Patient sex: M
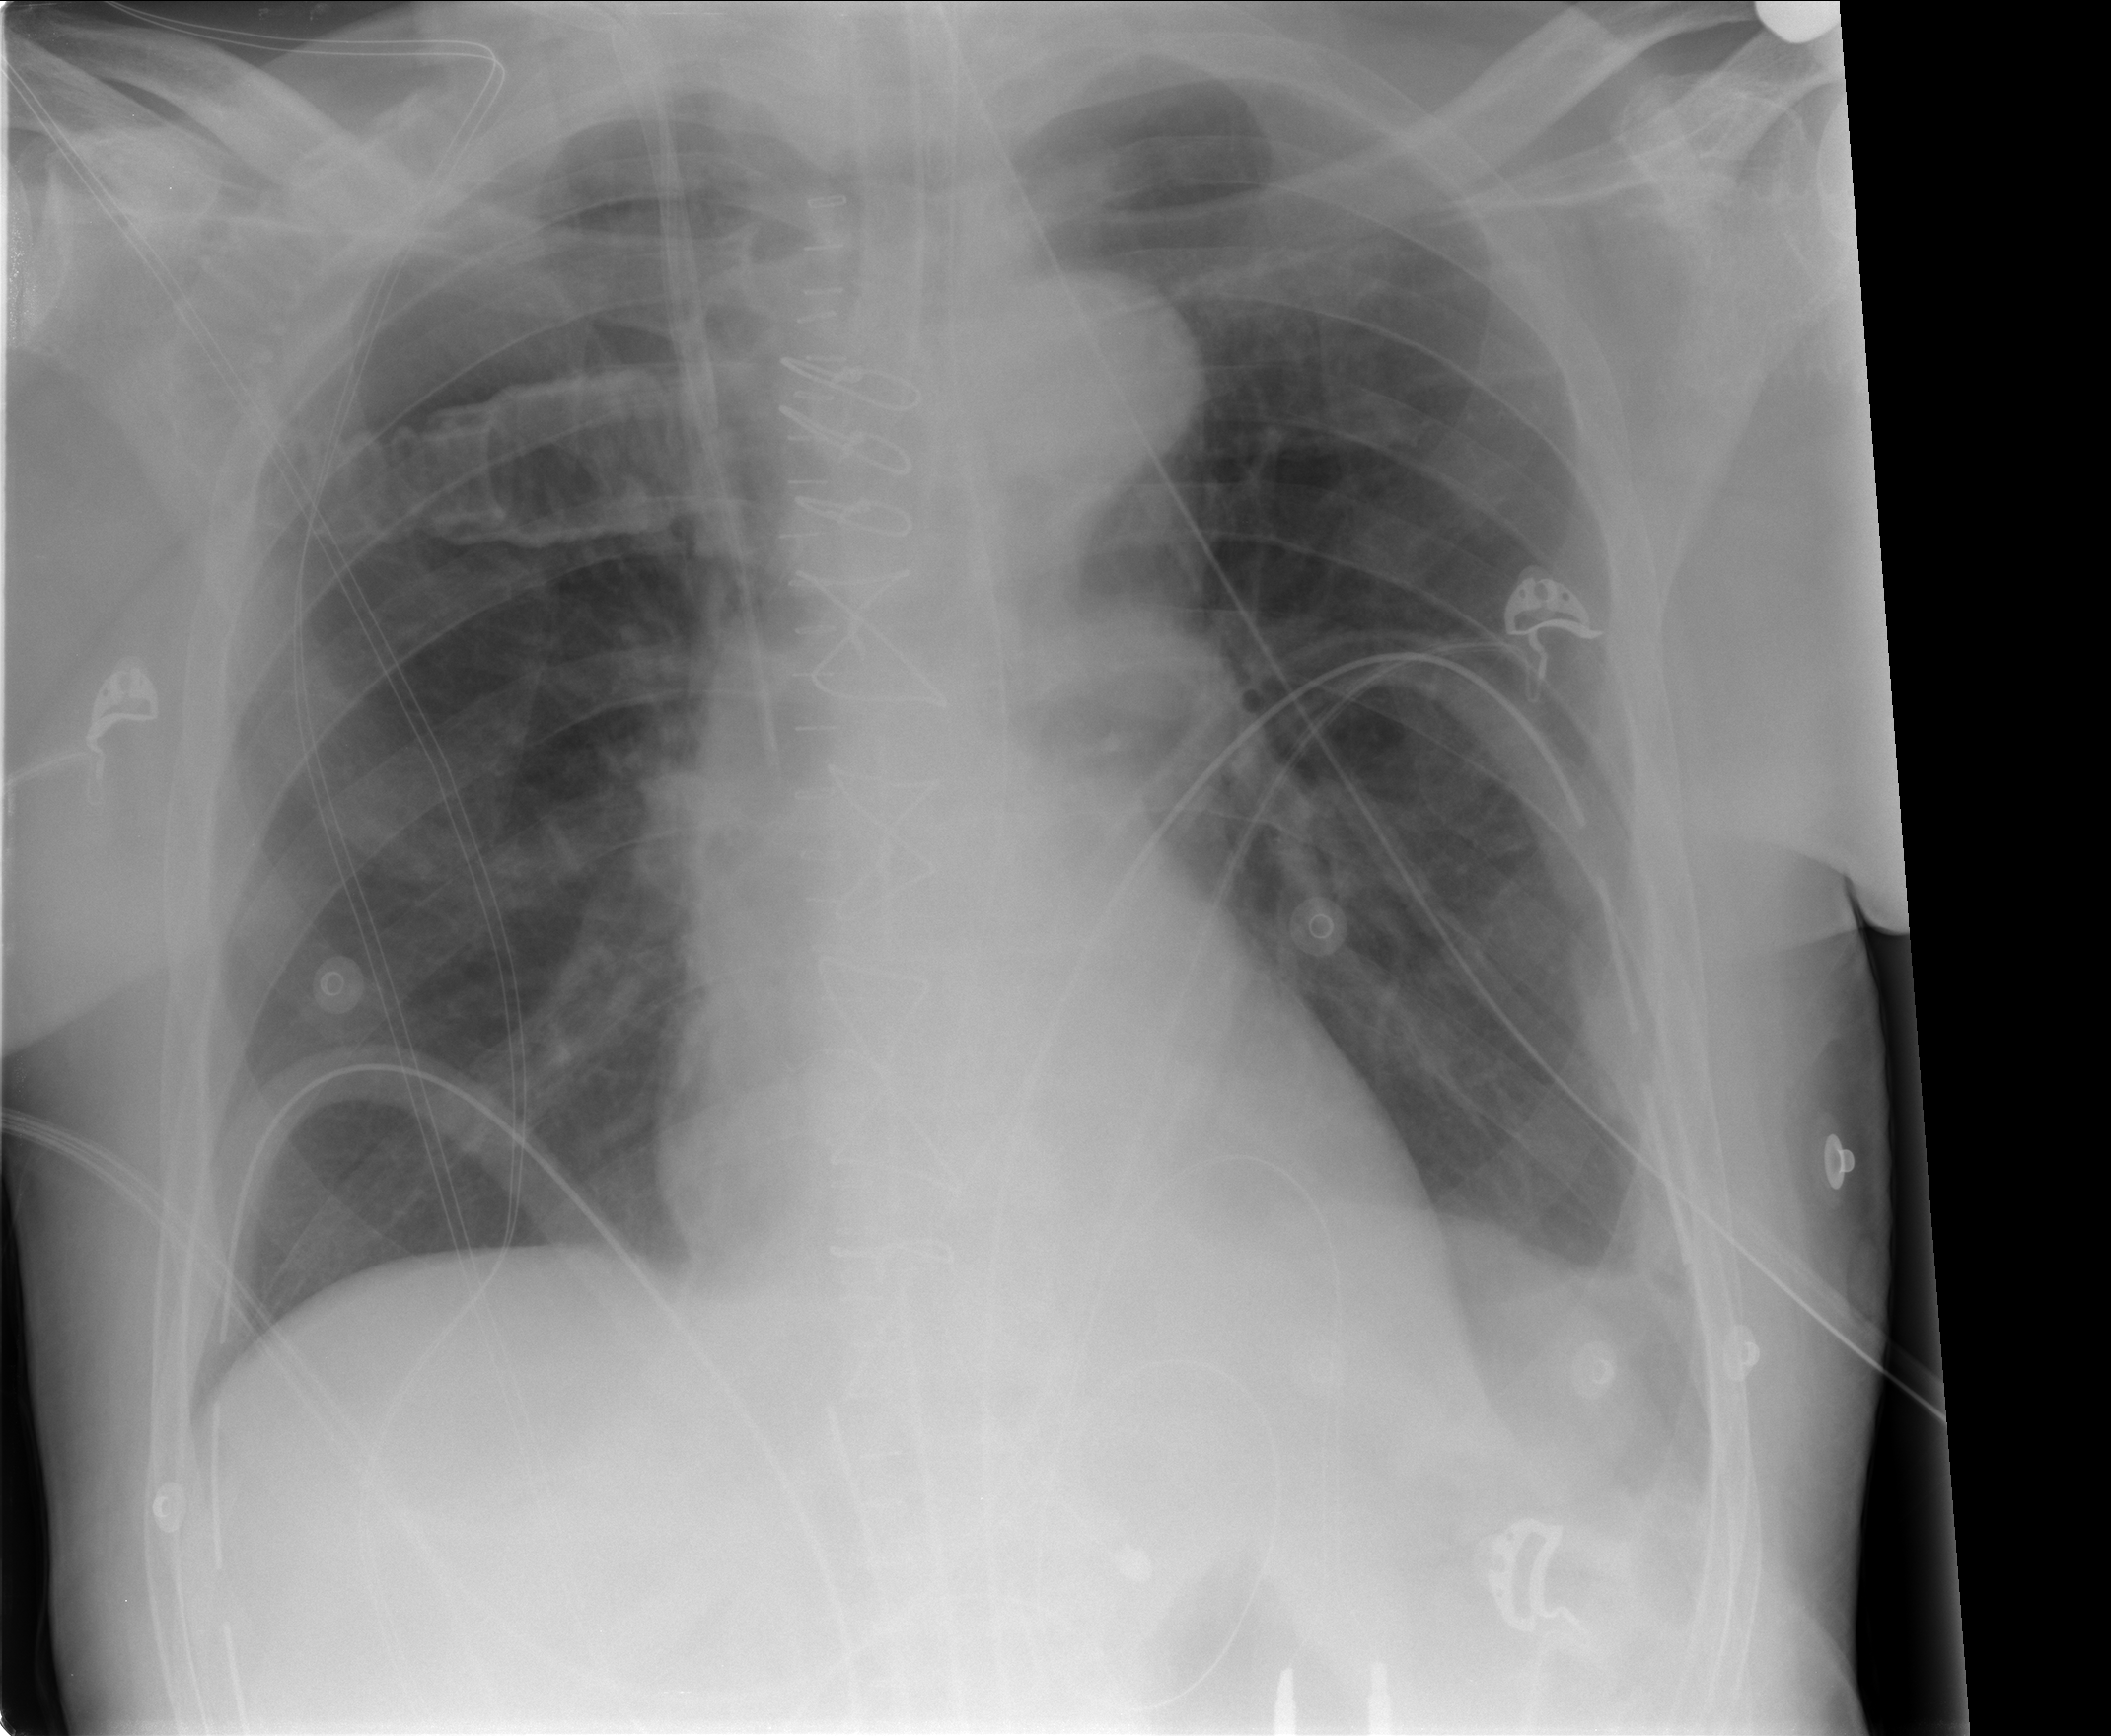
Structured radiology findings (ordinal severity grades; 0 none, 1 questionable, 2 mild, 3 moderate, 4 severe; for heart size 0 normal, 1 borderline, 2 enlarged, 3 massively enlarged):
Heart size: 0
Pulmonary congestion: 0
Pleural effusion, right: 0
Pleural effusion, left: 1
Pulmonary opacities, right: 0
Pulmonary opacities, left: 0
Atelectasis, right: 0
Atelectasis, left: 0